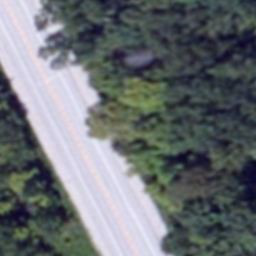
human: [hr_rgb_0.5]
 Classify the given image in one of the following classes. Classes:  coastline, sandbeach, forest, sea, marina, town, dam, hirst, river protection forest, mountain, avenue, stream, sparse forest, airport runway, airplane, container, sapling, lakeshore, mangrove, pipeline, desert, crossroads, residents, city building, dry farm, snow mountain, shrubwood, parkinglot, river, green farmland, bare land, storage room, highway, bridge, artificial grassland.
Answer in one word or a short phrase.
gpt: avenue